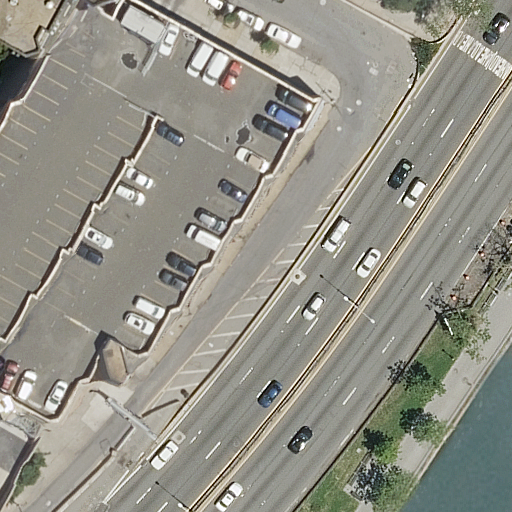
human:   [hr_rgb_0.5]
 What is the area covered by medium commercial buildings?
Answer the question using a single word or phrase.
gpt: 0m2

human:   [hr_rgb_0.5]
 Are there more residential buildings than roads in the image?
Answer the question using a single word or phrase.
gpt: no

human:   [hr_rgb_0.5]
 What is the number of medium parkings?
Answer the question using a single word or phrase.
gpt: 0

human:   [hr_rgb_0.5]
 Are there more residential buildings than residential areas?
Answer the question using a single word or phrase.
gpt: no

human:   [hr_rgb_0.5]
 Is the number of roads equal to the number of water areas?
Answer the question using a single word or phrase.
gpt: no

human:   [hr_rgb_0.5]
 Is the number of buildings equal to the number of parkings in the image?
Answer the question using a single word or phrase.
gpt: no

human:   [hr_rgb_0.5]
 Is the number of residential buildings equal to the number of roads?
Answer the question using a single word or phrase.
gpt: no

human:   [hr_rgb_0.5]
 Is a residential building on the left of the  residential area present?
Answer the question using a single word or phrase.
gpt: yes

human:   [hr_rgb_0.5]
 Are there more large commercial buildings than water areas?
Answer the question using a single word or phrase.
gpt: no

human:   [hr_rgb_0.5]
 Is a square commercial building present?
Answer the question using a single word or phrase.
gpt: no

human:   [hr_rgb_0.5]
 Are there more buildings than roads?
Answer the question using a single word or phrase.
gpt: no

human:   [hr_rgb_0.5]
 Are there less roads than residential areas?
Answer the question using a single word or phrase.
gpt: no

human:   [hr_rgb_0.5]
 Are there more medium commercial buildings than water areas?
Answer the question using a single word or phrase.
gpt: no

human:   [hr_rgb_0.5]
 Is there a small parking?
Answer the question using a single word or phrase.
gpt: yes

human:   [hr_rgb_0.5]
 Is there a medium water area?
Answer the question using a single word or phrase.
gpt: yes

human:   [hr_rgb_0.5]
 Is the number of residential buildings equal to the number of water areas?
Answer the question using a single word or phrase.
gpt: yes

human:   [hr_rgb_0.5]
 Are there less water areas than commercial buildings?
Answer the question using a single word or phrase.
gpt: no

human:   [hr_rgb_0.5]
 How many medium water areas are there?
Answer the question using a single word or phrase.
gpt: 1

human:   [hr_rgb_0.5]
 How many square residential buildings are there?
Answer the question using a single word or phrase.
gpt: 0

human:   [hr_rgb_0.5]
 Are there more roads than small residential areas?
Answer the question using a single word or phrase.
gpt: yes

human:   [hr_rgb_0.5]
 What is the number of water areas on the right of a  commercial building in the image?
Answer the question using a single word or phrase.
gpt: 0

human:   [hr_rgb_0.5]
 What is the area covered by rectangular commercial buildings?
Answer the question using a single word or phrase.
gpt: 0m2

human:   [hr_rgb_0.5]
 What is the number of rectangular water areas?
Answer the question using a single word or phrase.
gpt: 1

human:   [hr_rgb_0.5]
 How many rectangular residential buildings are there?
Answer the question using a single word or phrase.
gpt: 1

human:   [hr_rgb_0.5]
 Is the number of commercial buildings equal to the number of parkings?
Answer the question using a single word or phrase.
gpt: no

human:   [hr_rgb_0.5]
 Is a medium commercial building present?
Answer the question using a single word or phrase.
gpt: no

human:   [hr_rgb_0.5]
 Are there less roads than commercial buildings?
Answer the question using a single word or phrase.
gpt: no

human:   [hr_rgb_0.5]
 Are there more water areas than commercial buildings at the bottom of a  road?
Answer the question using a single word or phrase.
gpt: yes

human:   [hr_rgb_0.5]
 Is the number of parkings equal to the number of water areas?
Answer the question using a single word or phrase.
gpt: yes

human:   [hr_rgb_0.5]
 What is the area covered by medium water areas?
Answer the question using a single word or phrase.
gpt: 370m2

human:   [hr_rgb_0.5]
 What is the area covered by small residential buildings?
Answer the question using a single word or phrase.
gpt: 0m2

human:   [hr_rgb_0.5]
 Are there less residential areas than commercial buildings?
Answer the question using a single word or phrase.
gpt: no

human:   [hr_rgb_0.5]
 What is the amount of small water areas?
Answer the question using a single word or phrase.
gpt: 0

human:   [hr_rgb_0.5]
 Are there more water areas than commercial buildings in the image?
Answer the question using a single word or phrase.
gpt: yes

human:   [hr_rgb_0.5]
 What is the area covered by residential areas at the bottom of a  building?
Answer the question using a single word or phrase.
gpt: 0m2

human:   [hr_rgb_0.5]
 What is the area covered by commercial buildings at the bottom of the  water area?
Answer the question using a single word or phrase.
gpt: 0m2